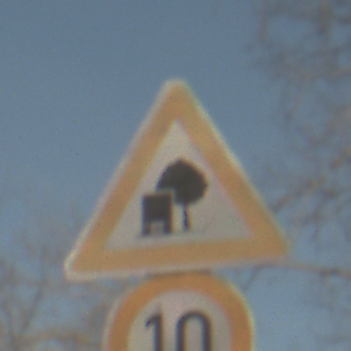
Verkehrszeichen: UnzureichendesLichtraumprofil
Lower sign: Geschwindigkeit10
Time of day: SunriseSunset
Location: Outdoor (Nature)
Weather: PartlyCloudy
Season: NotSpecified
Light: Natural